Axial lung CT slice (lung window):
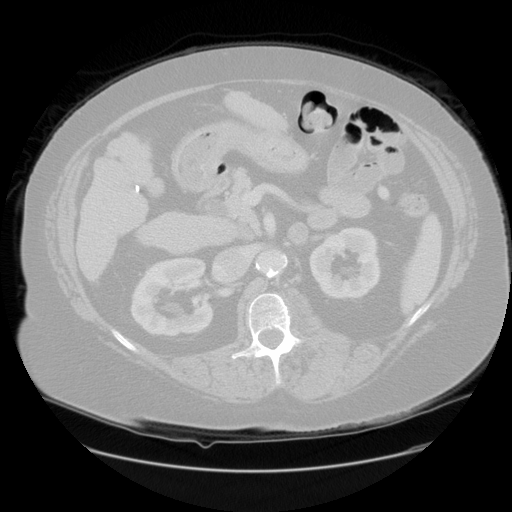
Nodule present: no